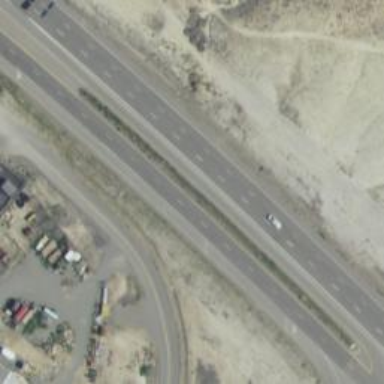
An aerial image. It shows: Asphalt trunk highway with grade 1 track type. It is expressway.